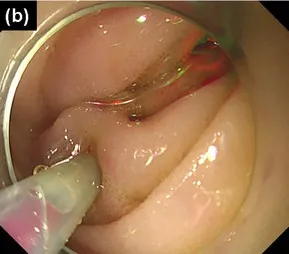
Endoscopic images at the repeated variceal rupture,. Endoscopic cyanoacrylate injection for pancreatojejunostomy varices is repeated.
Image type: endoscopy (gi_endoscopy)